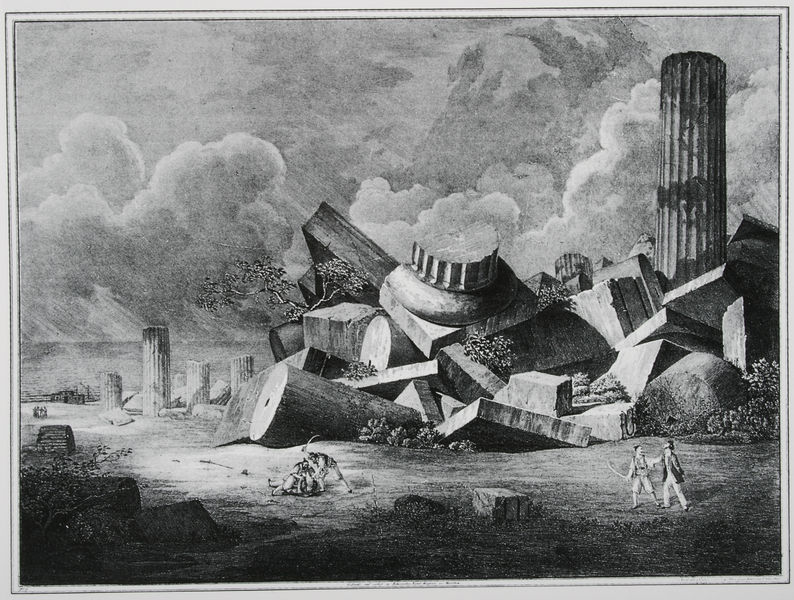
Titel: Reste des Jupiter-Tempels in Selinunt
Künstler: Friedrich von Gärtner
Standort: München
Institution: Architekturmuseum der Technischen Universität
Schlagwörter: baum, blätter, dunkel, gewitter, himmel, kampf, laub, mann, meer, schatten, weiß, wolken, bäume, landschaft, menschen, see, ufer, äste, grau, hell, licht, marmor, männer, schwarz, szene, säule, säulen, vordergrund, zeichnung, wiese, wolke, leute, alt, architektur, geschichte, mord, rache, rahmen, sockel, stein, steine, tod, erde, horizont, natur, strauch, wind, zweige, busch, büsche, gewässer, rauch, sträucher, boden, pflanzen, kinder, kanneliert, strand, ansicht, italien, grafik, graphik, geröll, figuren, romantik, krieg, schlacht, sturm, trümmer, unruhe, unwetter, zerstörung, regen, stümpfe, reste, ruine, antike, haufen, druck, druckgraphik, lithographie, schwarz weiss, druckgrafik, radierung, stich, schwert, schwerter, säbel, prügeln, peitsche, ruinen, degen, rom, kapitell, bedrohung, bewachsen, quader, antik, kampfszene, fechten, griechenland, zerstört, kanneluren, platten, tempel, töten, basis, kupferstich, reisende, schlagen, geometrie, sieger, gewölk, sizilien, fragmente, teile, spolien, touristen, kries, gewaltig, überwuchern, strum, bruchstück, mauren, besiegen, wolkenberge, zusammenbruch, rest, simson, samson, stum, bruchstücke, ungleichgewicht, überwachsen, gewölkk, leutepeitsche, ruinens, schwqa, tobsucht